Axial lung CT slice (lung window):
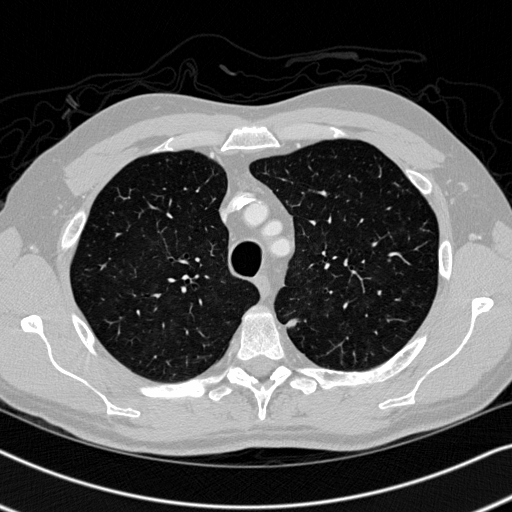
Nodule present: yes
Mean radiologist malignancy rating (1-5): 2.333